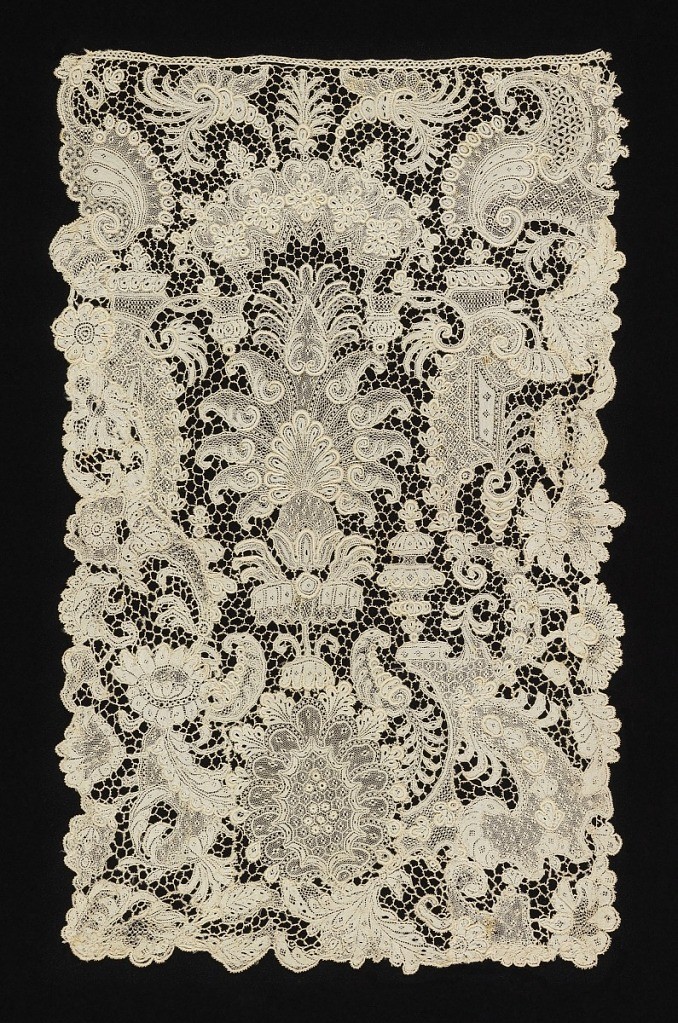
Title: Rabat fragment
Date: early 18th century
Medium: linen Technique: needle lace
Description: Rabat fragment of Point de Sedan in an asymmetric design. Classical pattern of architectural motifs, volutes and floral forms.